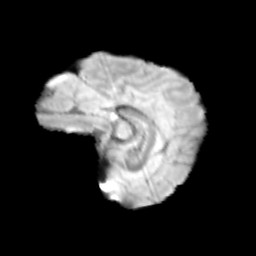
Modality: T2w
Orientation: sagittal
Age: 11
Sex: female
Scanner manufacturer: siemens
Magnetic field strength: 3 T
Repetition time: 3.8 s
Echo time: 0.07 s